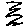
Label: zigzag